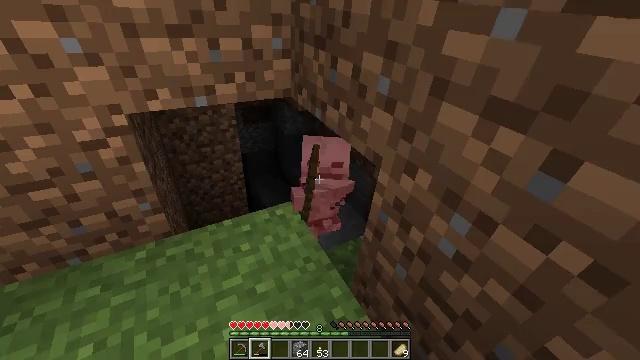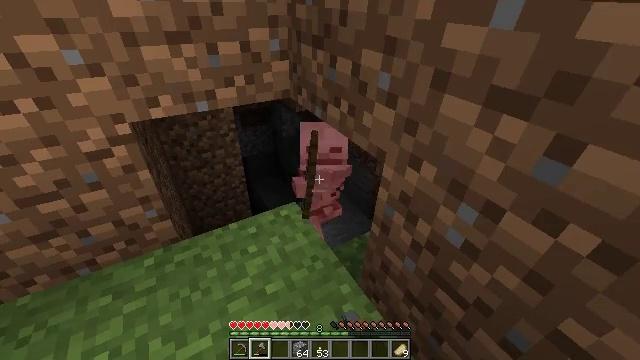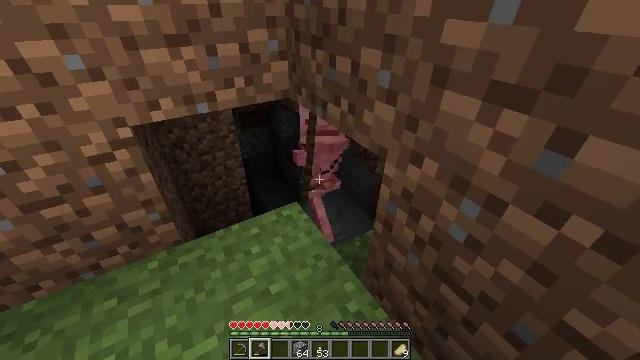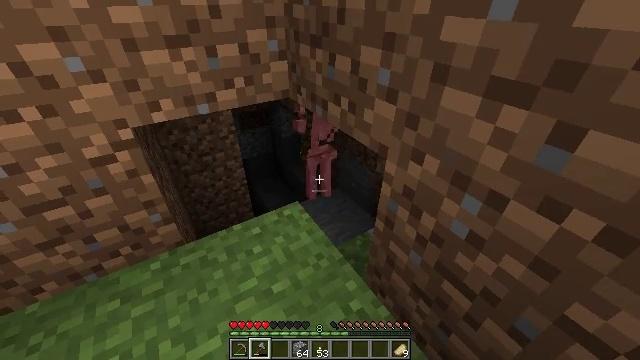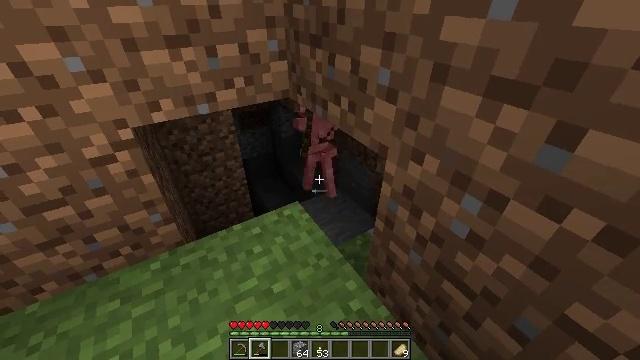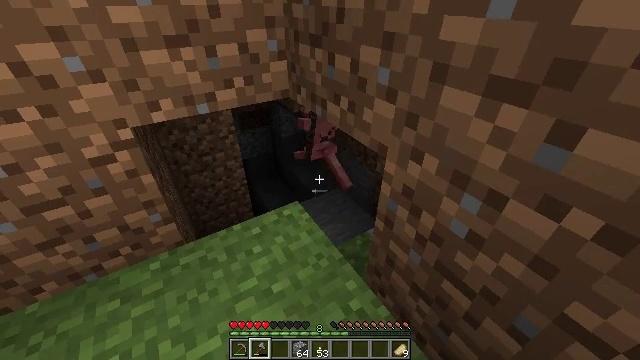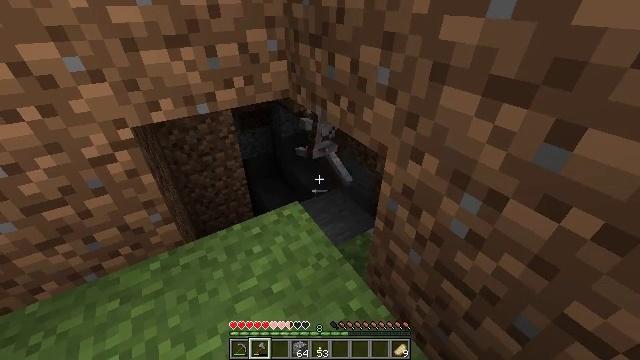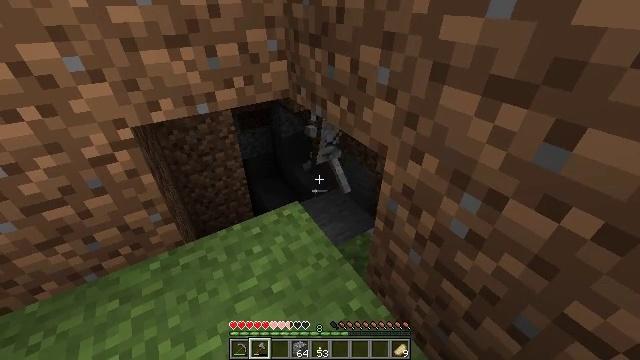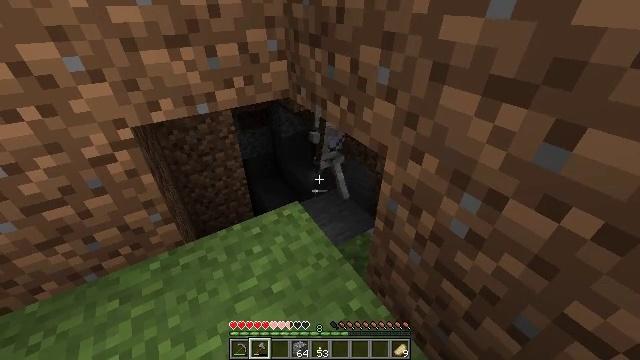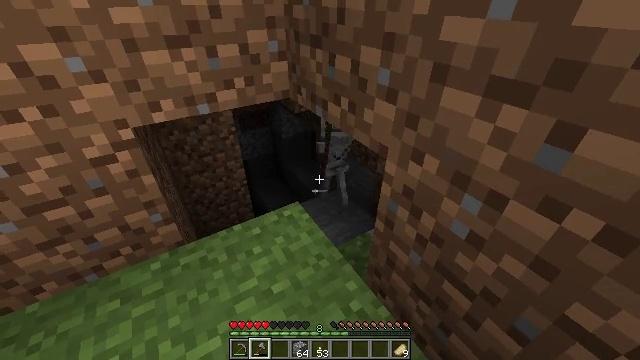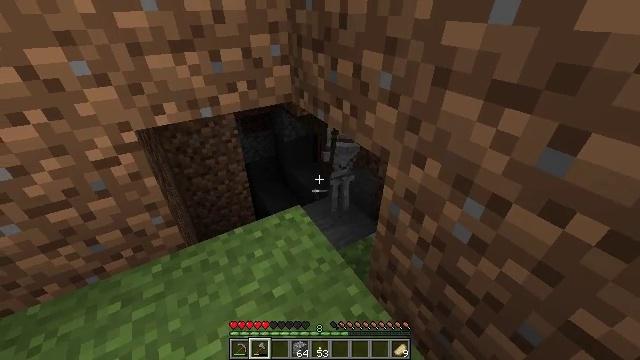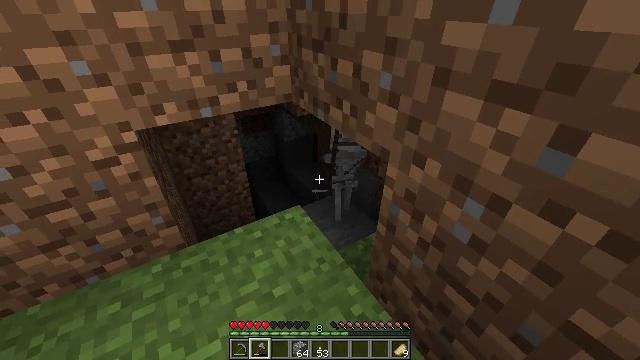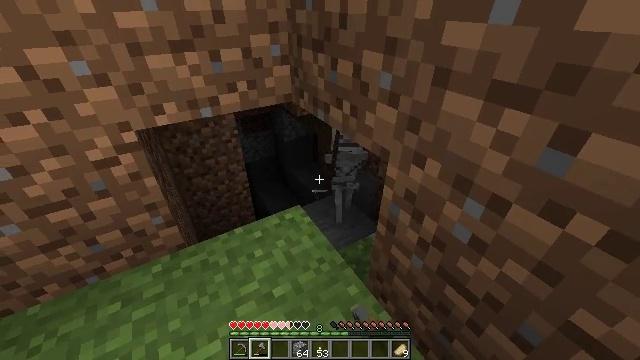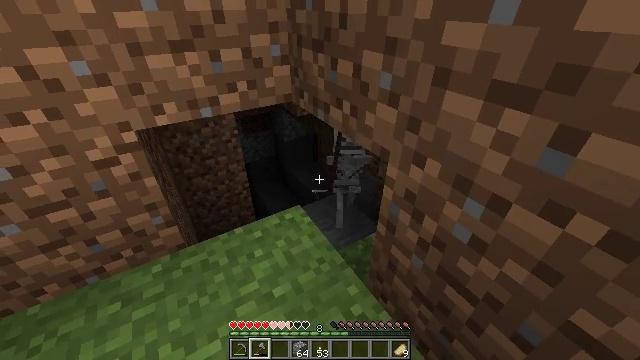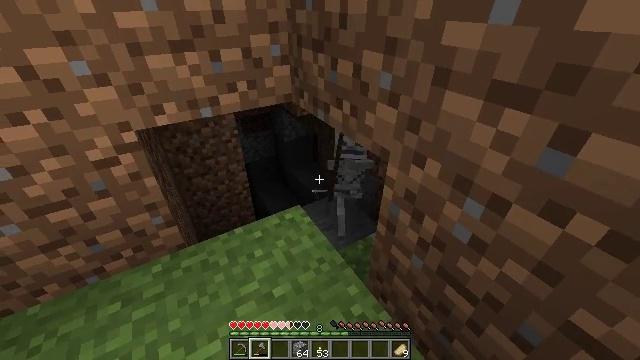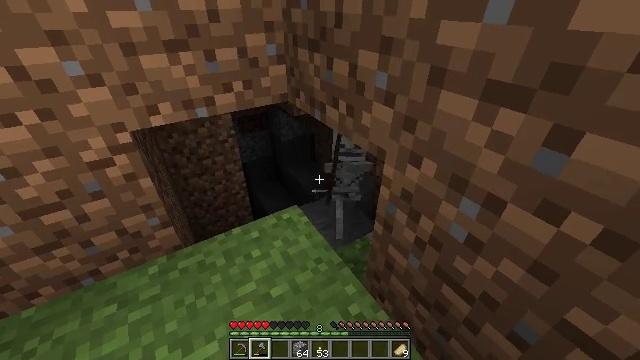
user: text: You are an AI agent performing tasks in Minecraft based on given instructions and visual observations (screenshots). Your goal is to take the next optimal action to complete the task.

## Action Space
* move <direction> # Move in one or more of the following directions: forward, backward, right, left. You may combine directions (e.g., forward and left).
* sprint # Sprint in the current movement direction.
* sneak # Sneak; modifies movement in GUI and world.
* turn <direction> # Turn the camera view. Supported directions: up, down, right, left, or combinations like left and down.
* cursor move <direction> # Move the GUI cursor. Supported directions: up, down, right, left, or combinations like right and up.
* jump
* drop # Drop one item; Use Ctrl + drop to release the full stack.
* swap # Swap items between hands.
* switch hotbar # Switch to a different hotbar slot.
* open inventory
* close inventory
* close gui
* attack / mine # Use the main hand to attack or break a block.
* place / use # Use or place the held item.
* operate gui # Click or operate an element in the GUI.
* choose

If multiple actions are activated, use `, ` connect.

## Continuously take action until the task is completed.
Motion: motion action
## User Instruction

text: Fight a skeleton.
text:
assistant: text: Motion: attack / mine
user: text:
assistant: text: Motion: attack / mine
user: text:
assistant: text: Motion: attack / mine
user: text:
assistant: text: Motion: attack / mine
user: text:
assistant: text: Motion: attack / mine
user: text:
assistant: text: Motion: attack / mine
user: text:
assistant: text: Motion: attack / mine
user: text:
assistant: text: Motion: attack / mine
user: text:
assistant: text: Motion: no_op
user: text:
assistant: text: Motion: no_op
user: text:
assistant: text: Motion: attack / mine
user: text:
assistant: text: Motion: attack / mine
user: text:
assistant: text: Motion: attack / mine
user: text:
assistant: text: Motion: no_op
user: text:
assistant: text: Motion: move right
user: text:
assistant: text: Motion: move right
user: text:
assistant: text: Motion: move right
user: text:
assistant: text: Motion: move right
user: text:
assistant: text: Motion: move right, turn left
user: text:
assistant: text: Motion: move right
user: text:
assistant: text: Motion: no_op
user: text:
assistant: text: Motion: turn left
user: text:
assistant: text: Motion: turn left, attack / mine
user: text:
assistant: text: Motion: turn left, attack / mine
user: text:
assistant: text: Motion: turn left, attack / mine
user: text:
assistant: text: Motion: turn left
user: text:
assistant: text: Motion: no_op
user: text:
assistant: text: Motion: no_op
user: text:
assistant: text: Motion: attack / mine
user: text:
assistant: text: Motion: attack / mine